Interaction volume radius: 10 \u00c5
Interaction volume height: 25 \u00c5
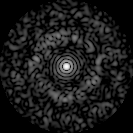
Disorder parameter: 0.8139